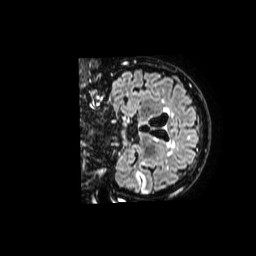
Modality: FLAIR
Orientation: coronal
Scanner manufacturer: philips
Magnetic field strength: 1.5 T
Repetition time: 8 s
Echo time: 0.3024 s